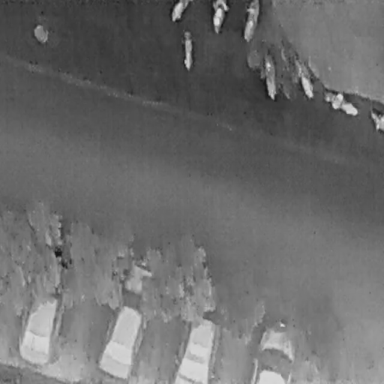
There are 12 objects shown in the infrared image, including four Cars, and eight Bicycles.